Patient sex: M
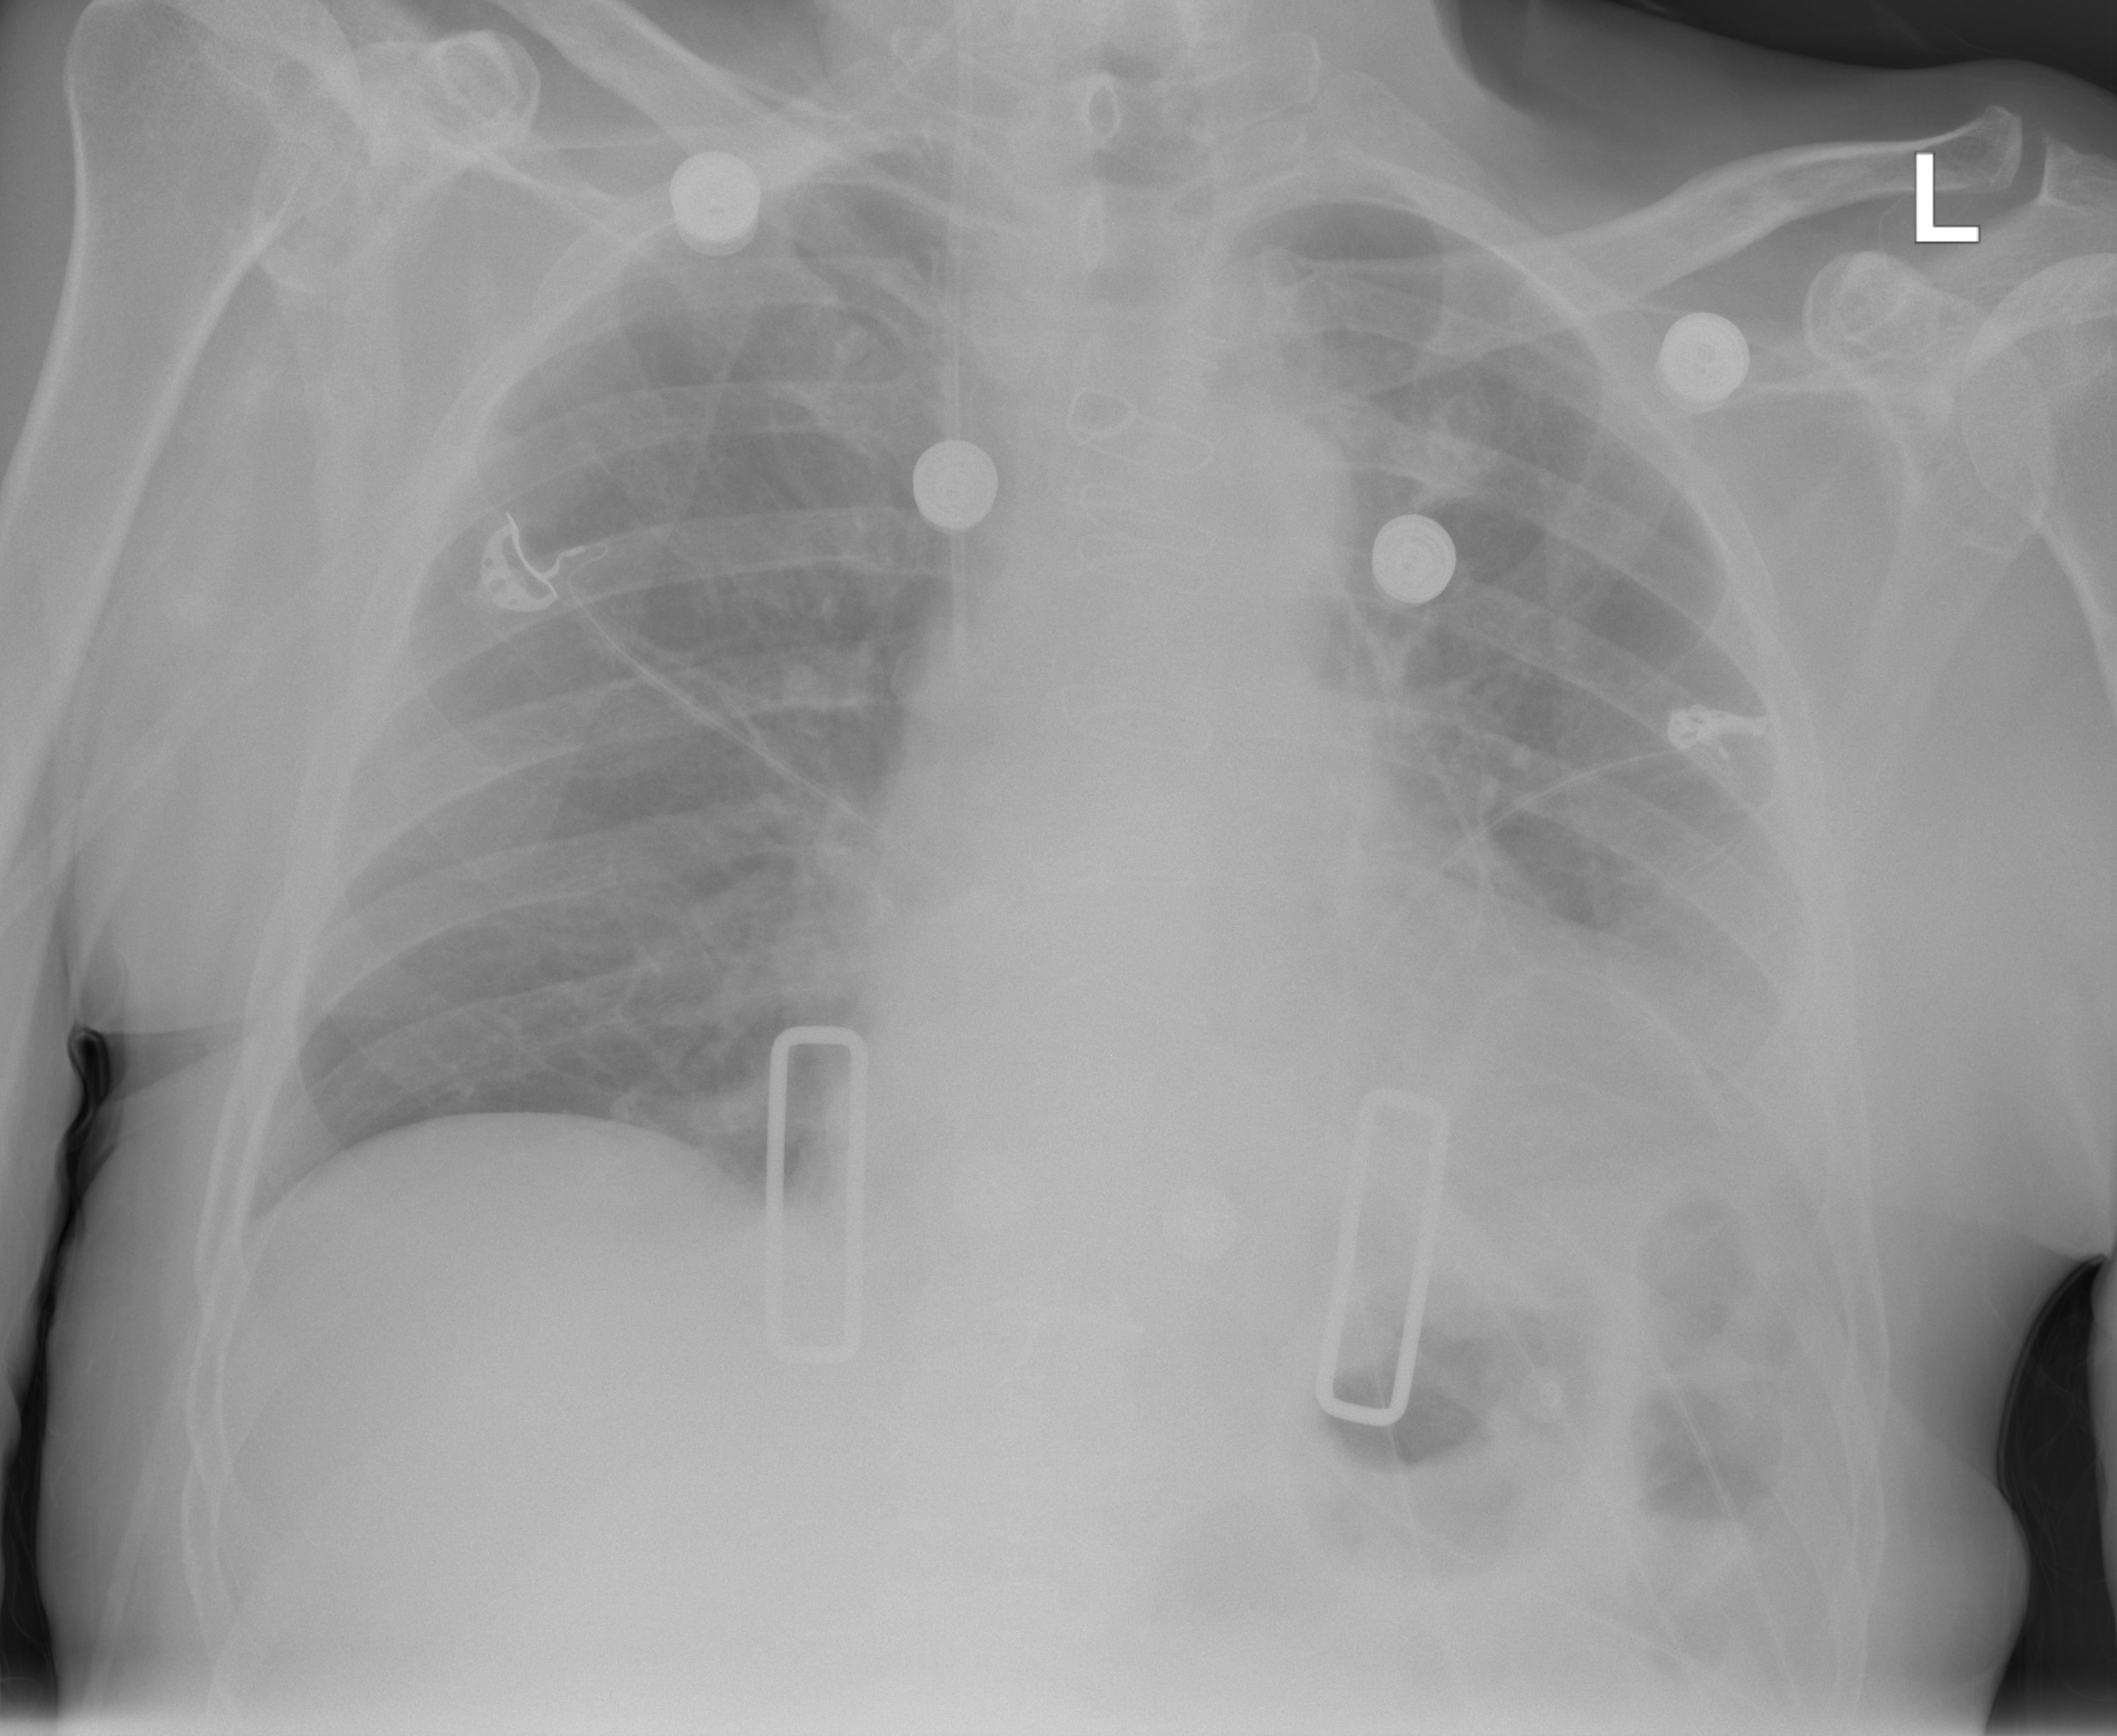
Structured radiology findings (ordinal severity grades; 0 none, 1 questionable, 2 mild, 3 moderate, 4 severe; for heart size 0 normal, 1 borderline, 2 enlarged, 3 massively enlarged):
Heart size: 1
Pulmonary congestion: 0
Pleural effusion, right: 0
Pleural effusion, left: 2
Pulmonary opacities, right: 0
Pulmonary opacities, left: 0
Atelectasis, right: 0
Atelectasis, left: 3